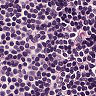
Metastatic tissue present: no